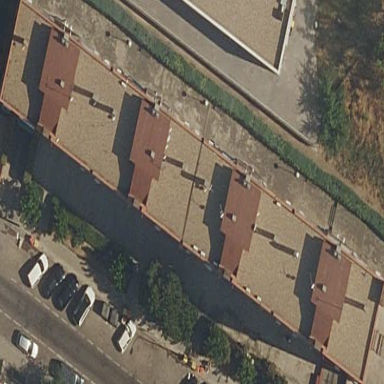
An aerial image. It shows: Residential building.